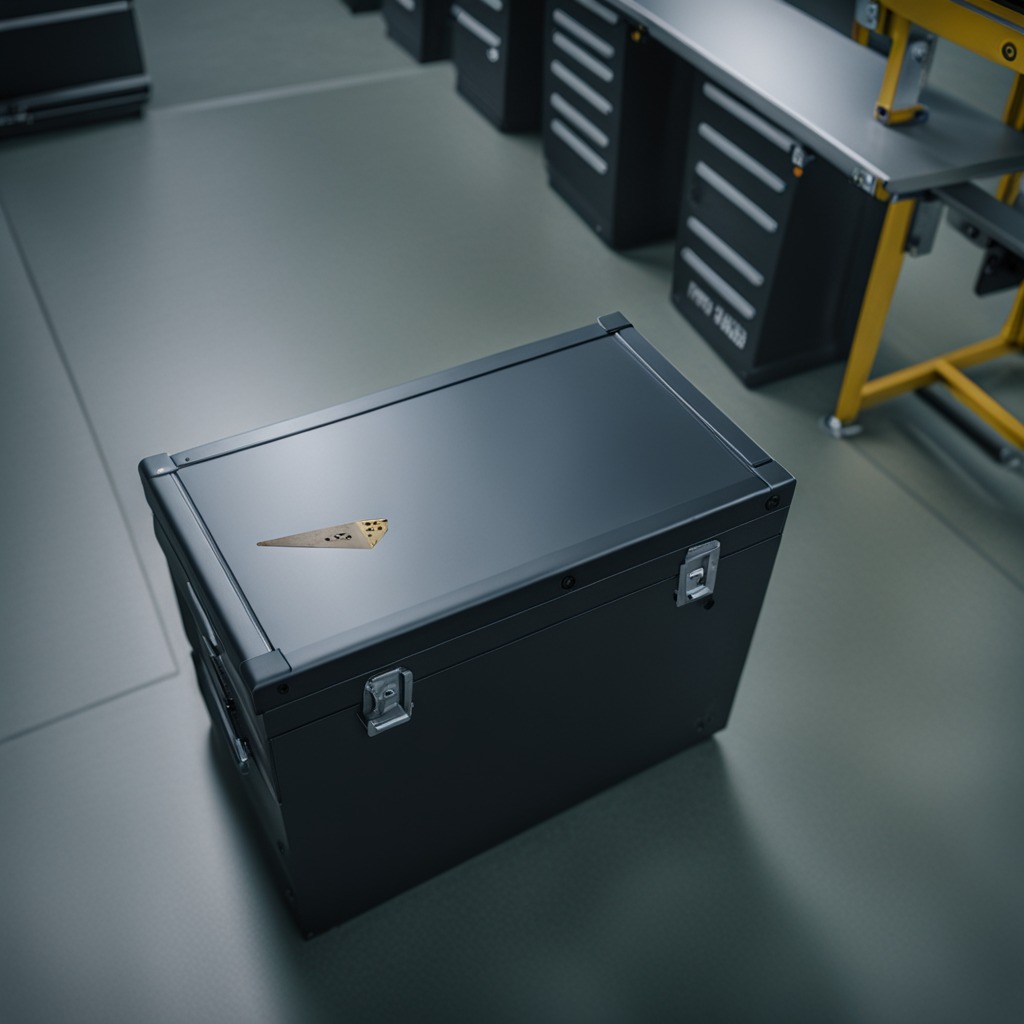
A metal saw is lying on the toolbox surface in an airplane hangar workshop.